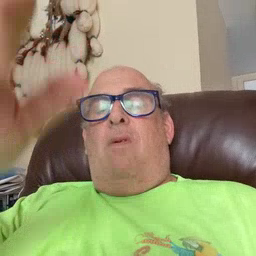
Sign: grandpa